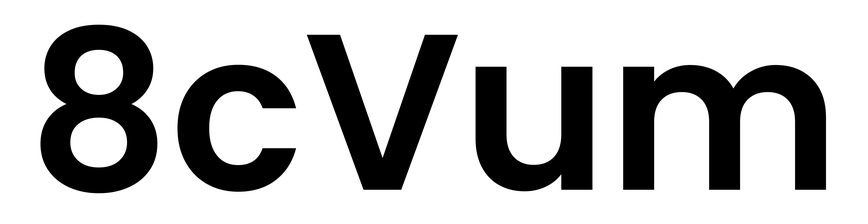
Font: Poppins-SemiBold